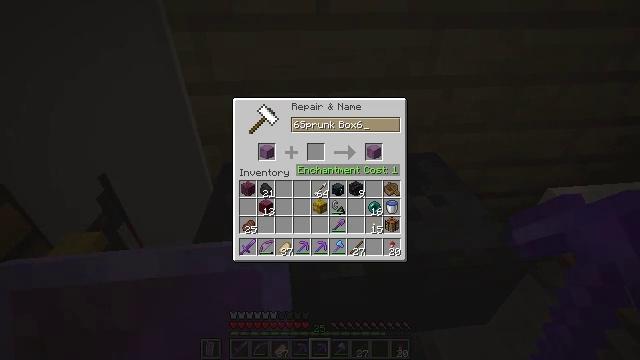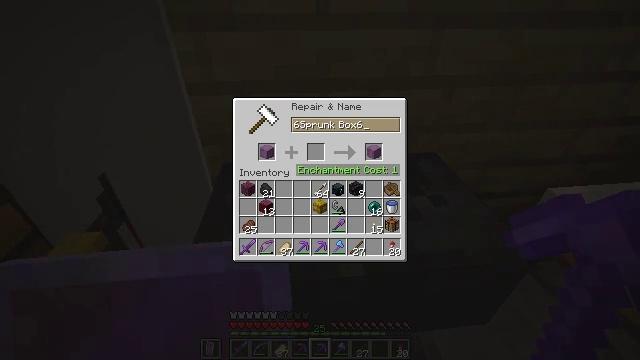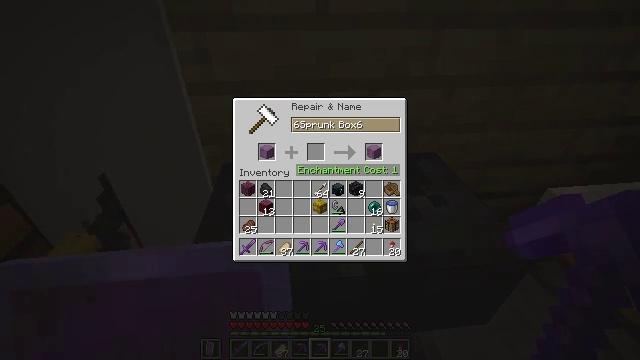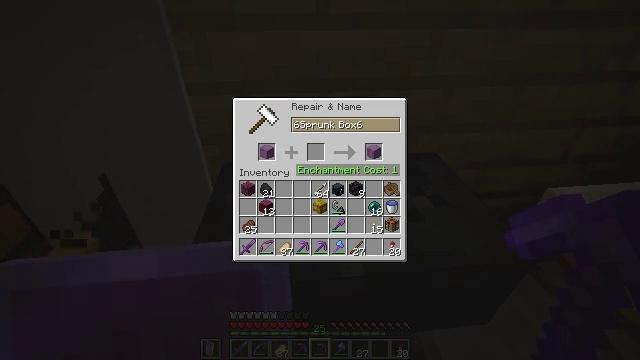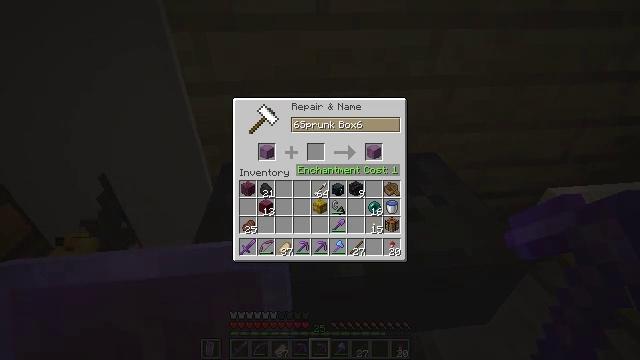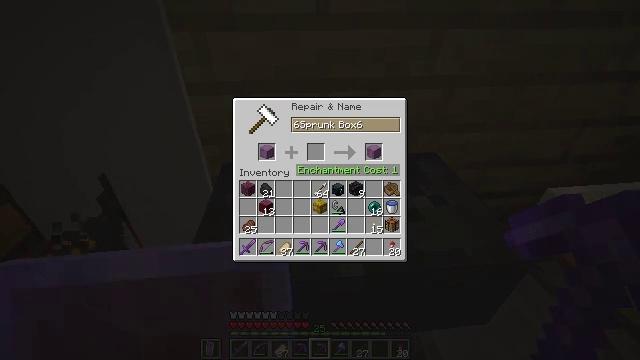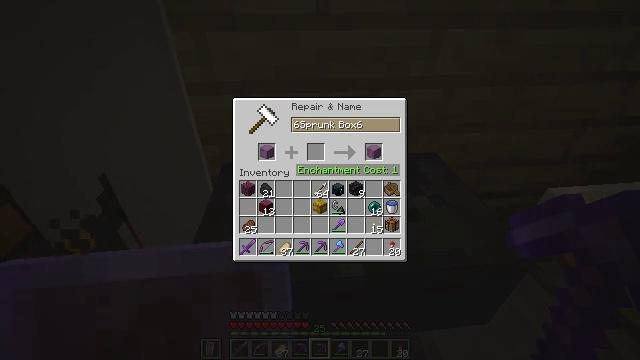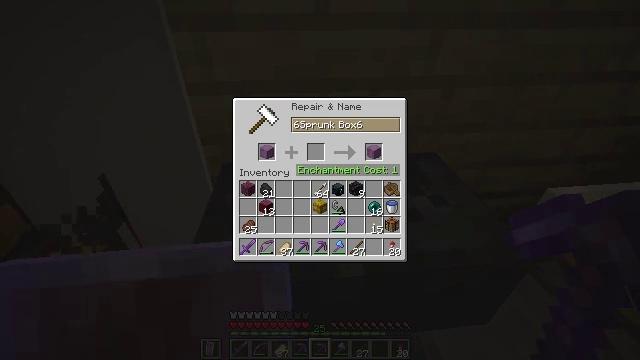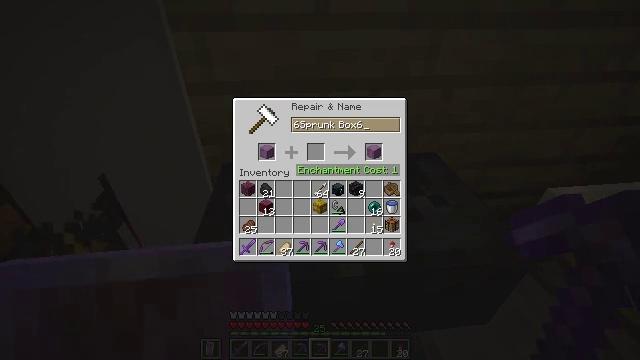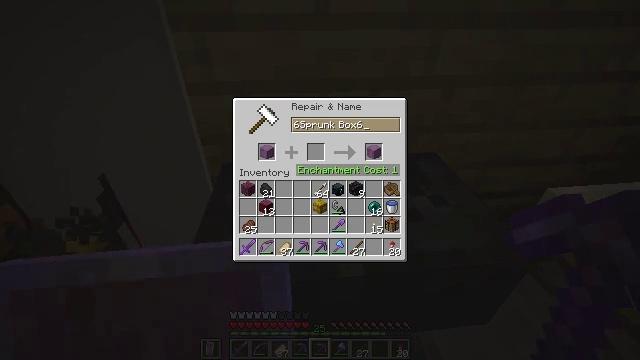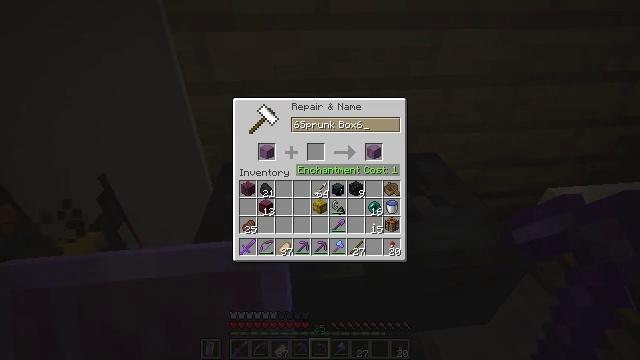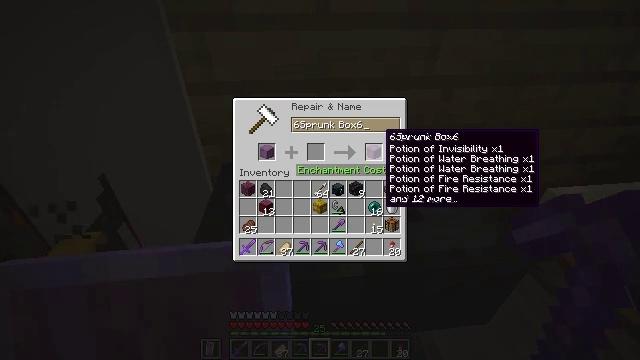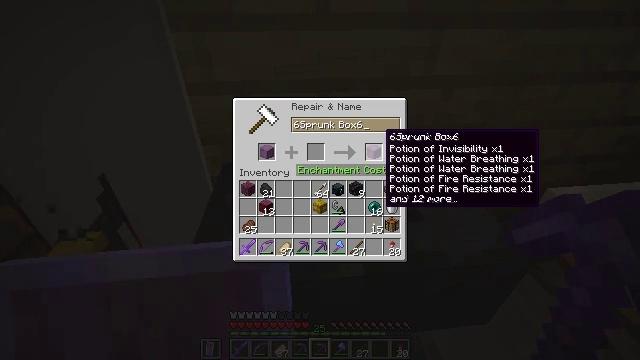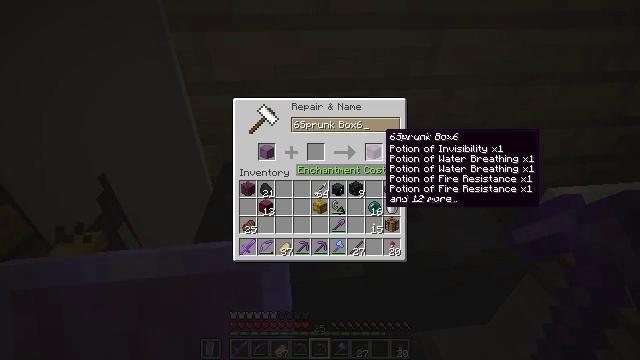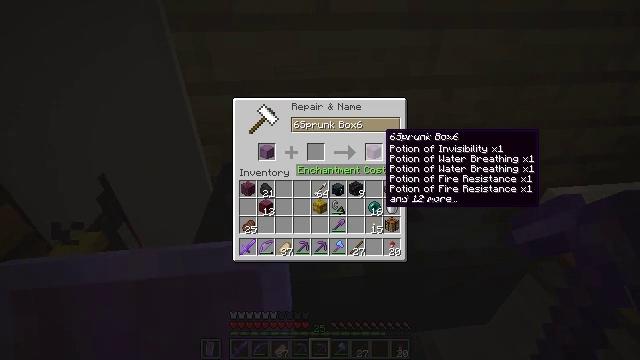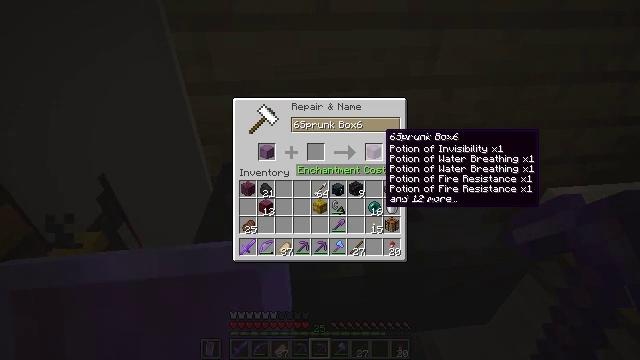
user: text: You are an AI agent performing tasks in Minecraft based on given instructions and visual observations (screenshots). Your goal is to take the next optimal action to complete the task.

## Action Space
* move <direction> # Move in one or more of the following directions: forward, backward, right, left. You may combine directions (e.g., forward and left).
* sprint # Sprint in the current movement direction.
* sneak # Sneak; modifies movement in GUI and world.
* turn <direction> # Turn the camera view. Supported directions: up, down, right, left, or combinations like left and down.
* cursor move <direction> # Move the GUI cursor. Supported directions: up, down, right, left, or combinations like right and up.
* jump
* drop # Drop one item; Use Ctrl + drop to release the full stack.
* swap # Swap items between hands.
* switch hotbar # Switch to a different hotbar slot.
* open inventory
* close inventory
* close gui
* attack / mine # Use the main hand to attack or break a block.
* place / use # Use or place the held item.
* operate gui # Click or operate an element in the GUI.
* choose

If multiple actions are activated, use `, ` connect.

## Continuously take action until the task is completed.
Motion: motion action
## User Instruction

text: Use resources to craft magenta dye.
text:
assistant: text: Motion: no_op
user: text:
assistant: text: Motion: no_op
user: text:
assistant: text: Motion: no_op
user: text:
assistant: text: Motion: no_op
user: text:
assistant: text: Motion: no_op
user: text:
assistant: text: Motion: no_op
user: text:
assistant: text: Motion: no_op
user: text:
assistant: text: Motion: no_op
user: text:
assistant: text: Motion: turn down
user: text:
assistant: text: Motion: turn down
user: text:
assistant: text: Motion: no_op
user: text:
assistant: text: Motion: no_op
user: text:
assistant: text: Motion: no_op
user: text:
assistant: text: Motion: no_op
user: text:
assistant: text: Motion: no_op
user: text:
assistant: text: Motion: no_op
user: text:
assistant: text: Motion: no_op
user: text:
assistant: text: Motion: no_op
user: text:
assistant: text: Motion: no_op
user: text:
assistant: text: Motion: no_op
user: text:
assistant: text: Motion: no_op
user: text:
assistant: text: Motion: no_op
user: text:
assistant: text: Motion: no_op
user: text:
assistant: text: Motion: no_op
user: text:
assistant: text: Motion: no_op
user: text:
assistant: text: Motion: no_op
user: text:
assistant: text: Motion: no_op
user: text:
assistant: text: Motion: no_op
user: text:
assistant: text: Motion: no_op
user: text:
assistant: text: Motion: no_op